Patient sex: M
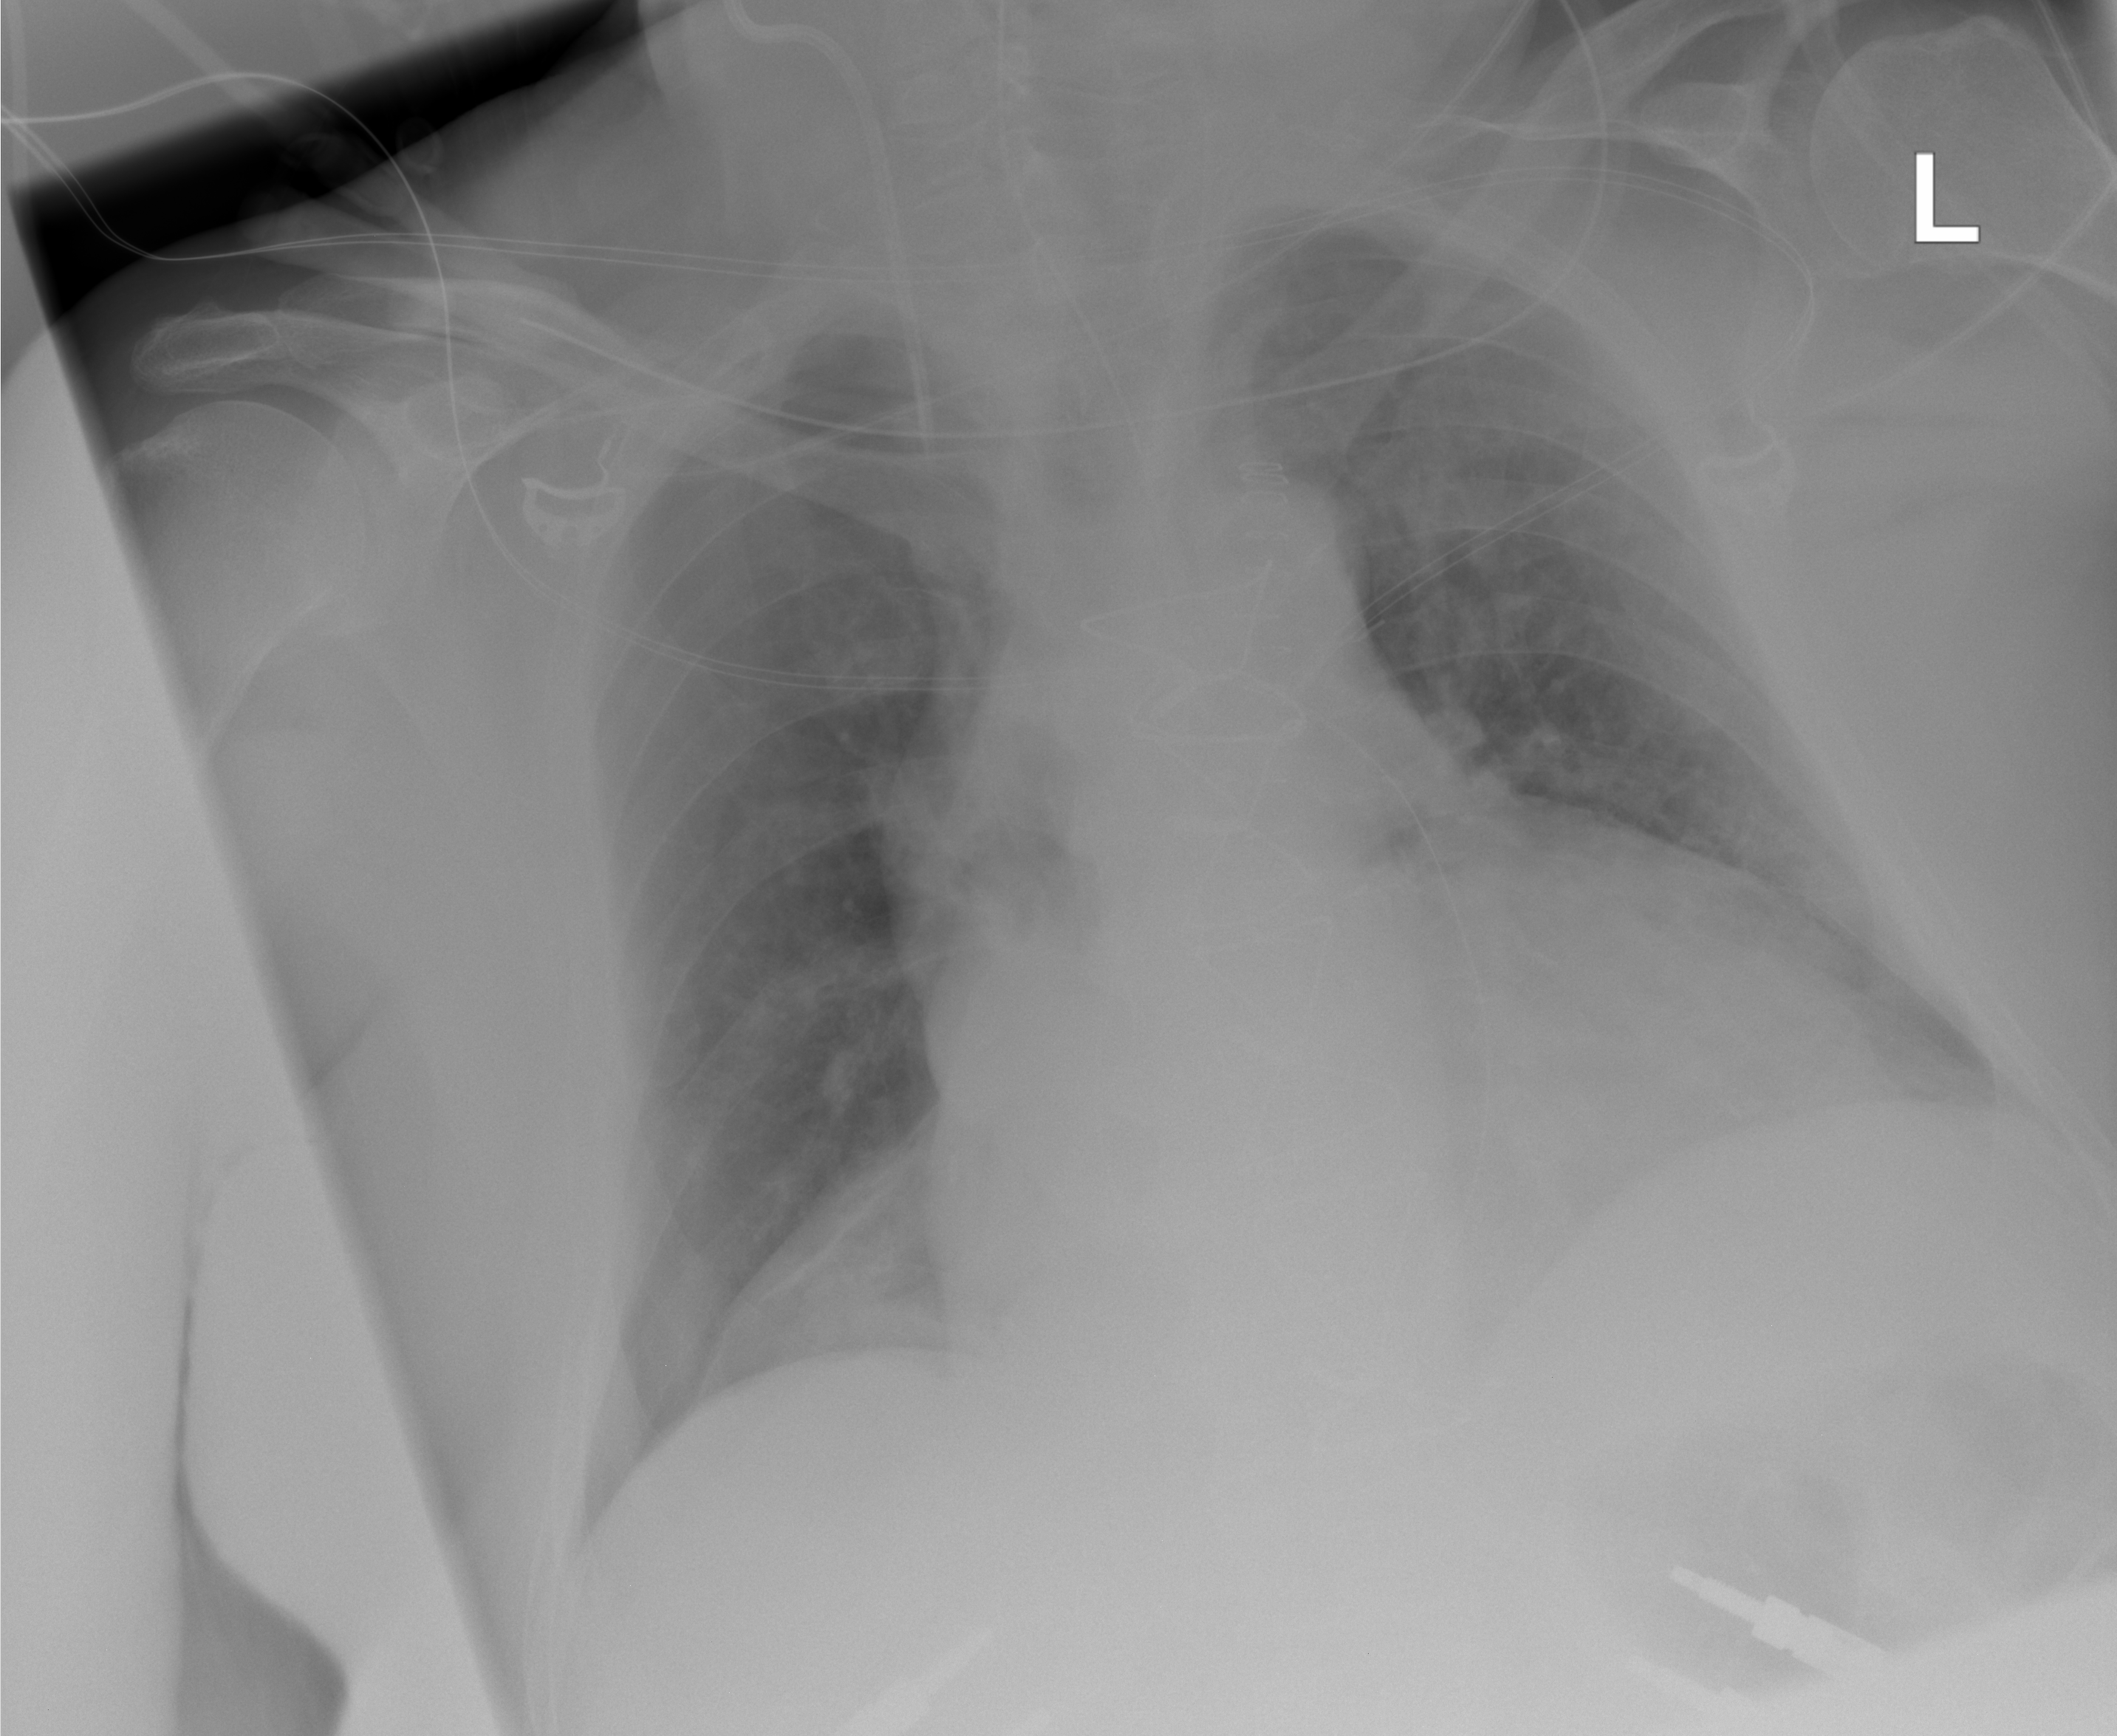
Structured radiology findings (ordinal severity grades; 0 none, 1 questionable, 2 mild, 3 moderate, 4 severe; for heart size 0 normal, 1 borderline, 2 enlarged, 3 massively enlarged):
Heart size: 3
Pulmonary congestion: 0
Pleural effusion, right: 0
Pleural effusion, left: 0
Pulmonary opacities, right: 0
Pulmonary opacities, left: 0
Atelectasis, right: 2
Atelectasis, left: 0